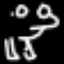
Label: frog